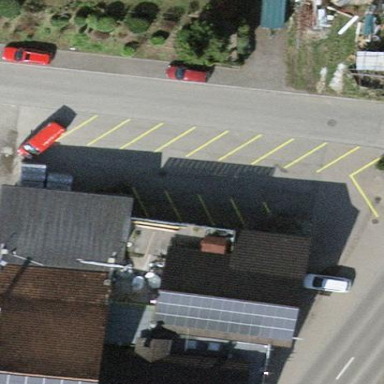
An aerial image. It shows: Parking area.